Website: lowes
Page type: address-validator
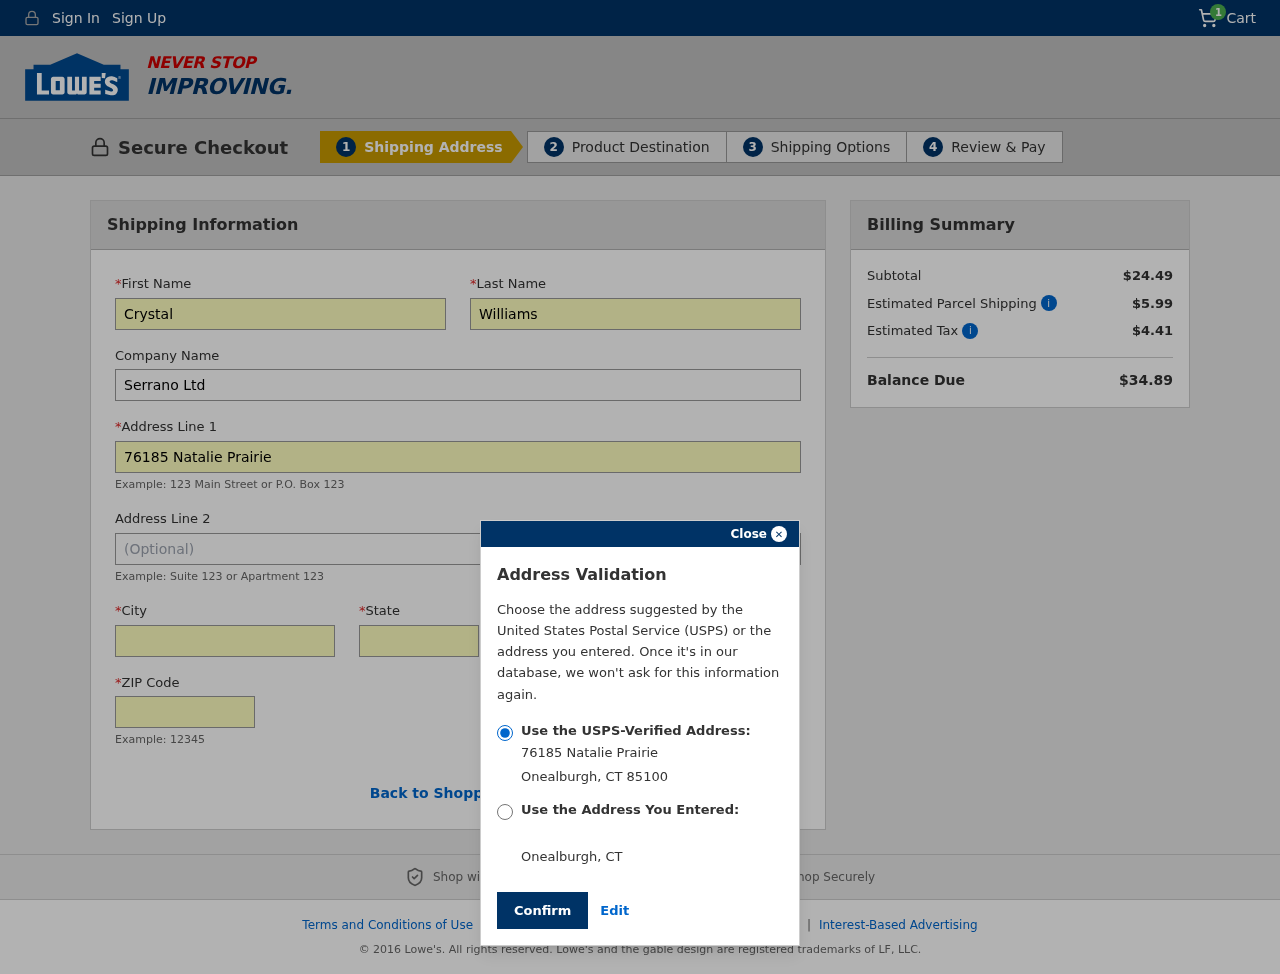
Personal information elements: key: PII_CITY
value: Onealburgh
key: PII_COMPANY
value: Serrano Ltd
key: PII_FIRSTNAME
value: Crystal
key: PII_LASTNAME
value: Williams
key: PII_POSTCODE
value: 85100
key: PII_STATE
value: Connecticut
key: PII_STATE_ABBR
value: CT
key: PII_STREET
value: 76185 Natalie Prairie
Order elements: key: ORDER_NUM_ITEMS
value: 1
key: ORDER_SUBTOTAL
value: $24.49
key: ORDER_SHIPPING_COST
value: $5.99
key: ORDER_TAX
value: $4.41
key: ORDER_TOTAL
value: $34.89